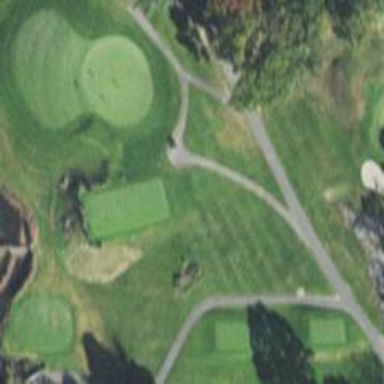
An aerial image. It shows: Golf tee.